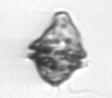
Label: Kryptoperidinium_triquetrum